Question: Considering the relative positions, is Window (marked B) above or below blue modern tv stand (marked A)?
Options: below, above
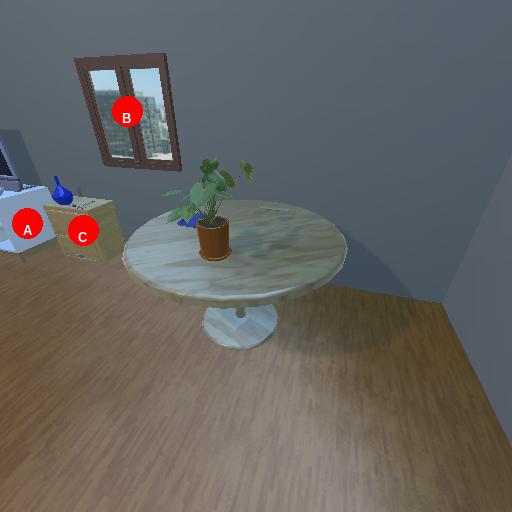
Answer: below